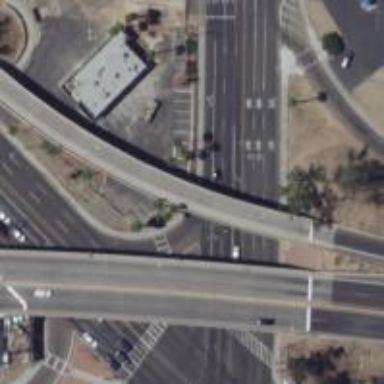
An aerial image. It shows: Trunk link highway with asphalt surface.